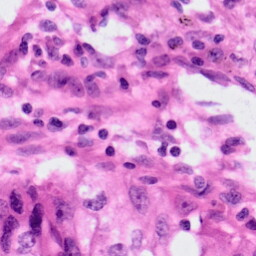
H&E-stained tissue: Lung